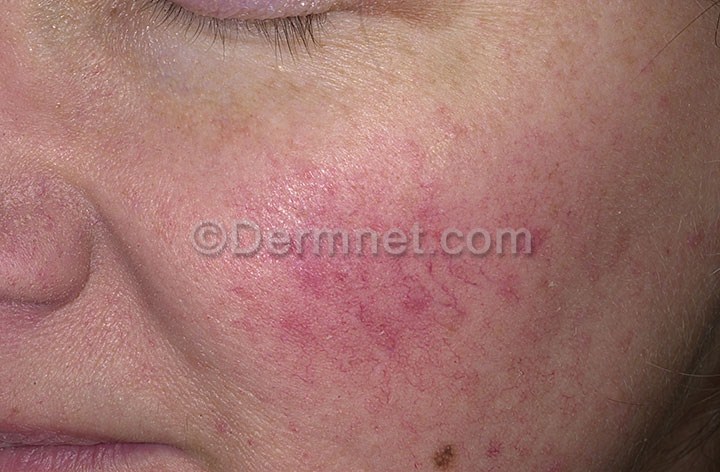
Disease: Acne and Rosacea Photos